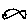
Label: fish